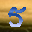
Label: 5